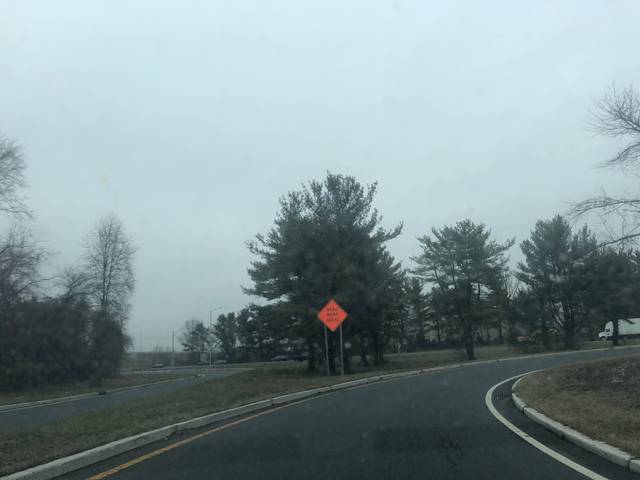
Region: United States
Coordinates: 40.191, -74.594